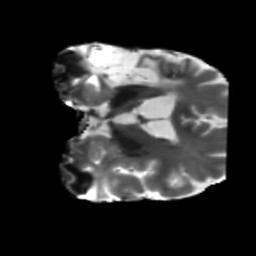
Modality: T2w
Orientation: coronal
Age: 47
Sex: male
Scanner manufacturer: siemens
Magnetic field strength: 3 T
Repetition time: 5.25 s
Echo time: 0.08 s